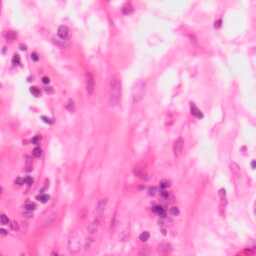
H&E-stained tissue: Colon